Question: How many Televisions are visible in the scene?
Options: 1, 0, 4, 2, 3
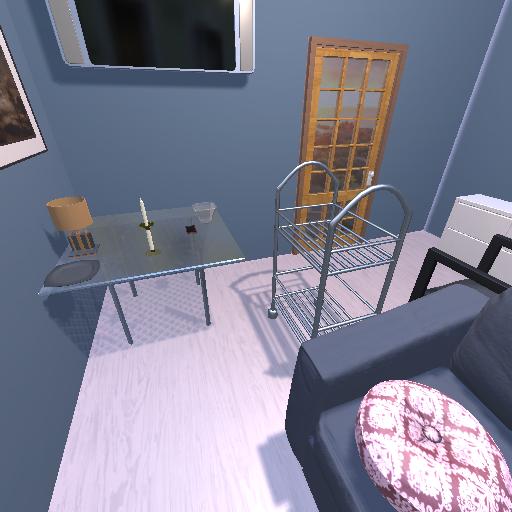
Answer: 1